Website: apple
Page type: customer-info-address
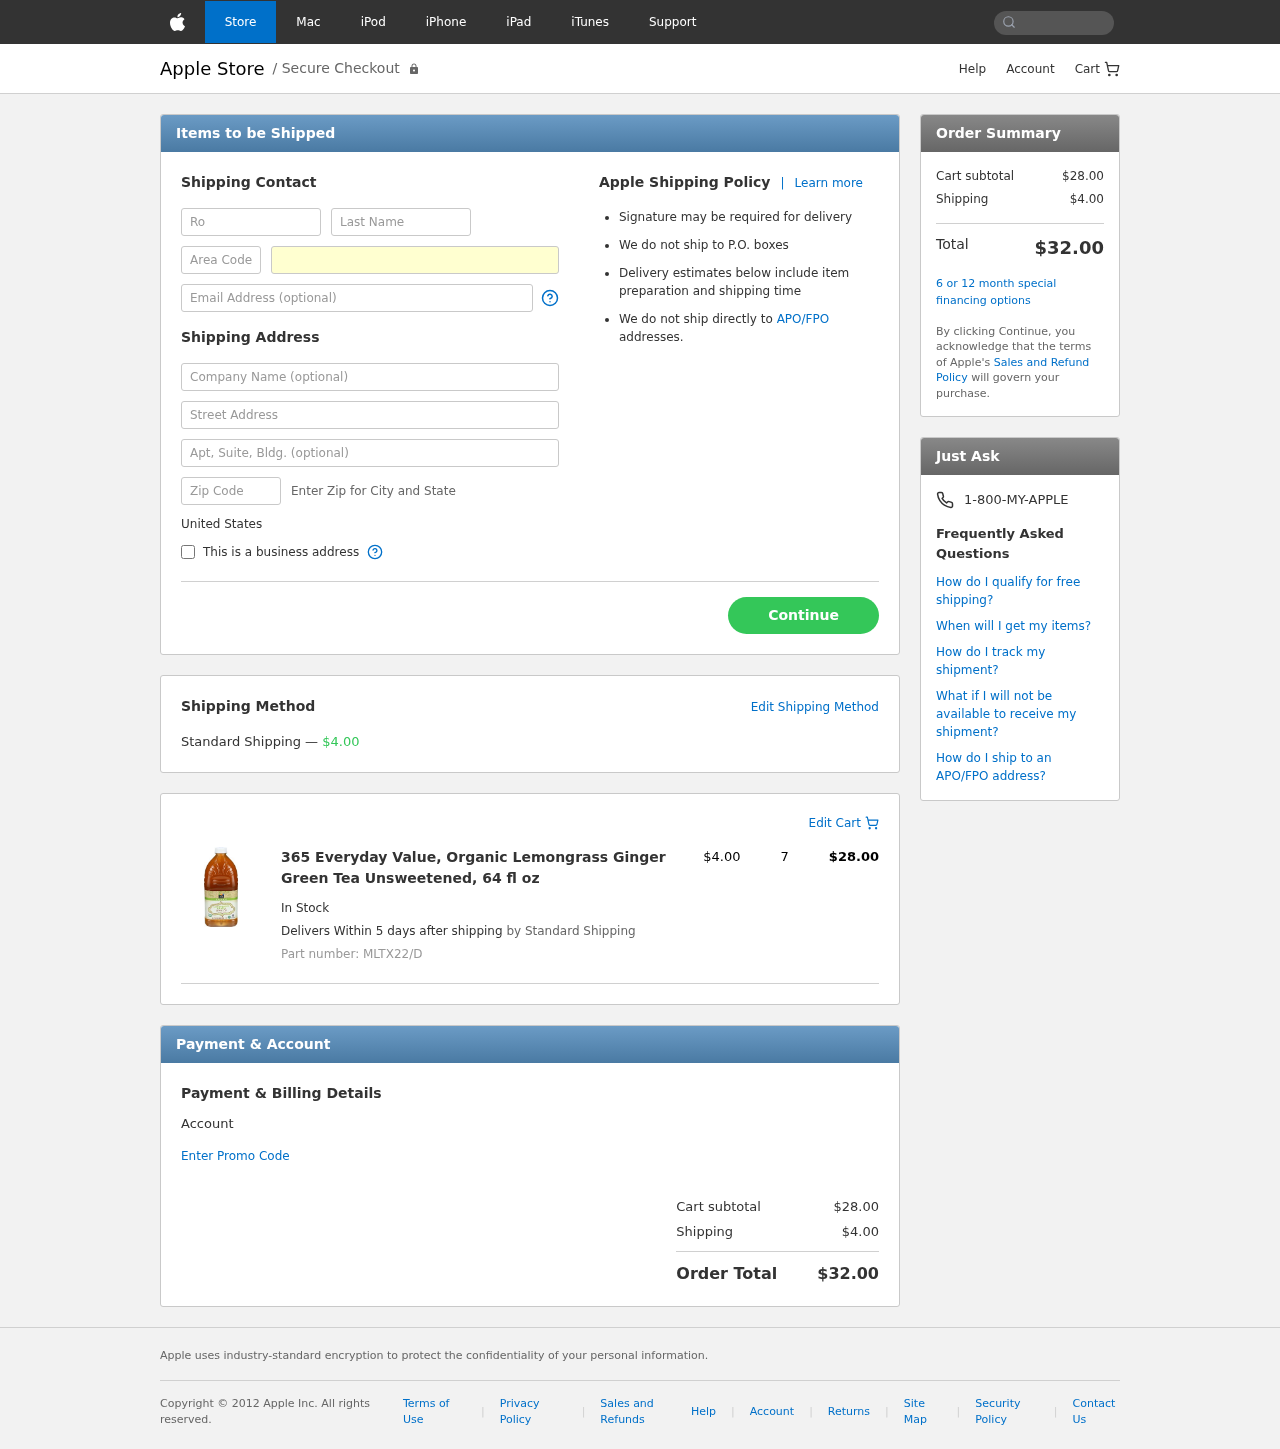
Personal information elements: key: PII_COUNTRY
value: United States
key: PII_FIRSTNAME
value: Robert
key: PII_LASTNAME
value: Williams
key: PII_PHONE_AREA
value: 641
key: PII_PHONE_LINE
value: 0222
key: PII_EMAIL
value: robertwilliams@gmail.com
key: PII_COMPANY
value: Day-Horn
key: PII_STREET
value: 707 Gutierrez Square Apt. 236
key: PII_STREET2
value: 65083 Stephanie Place
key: PII_POSTCODE
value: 06506
Product elements: key: PRODUCT1_NAME
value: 365 Everyday Value, Organic Lemongrass Ginger Green Tea Unsweetened, 64 fl oz
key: PRODUCT1_PRICE
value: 4
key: PRODUCT1_QUANTITY
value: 7
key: PRODUCT1_SKU
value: MLTX22/D
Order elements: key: ORDER_SHIPPING_COST
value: $4.00
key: ORDER_ITEM_TOTAL
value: $28.00
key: ORDER_SUBTOTAL
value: $28.00
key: ORDER_TOTAL
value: $32.00